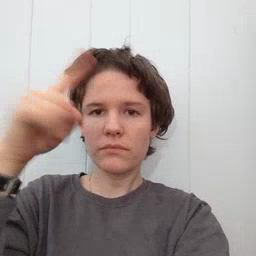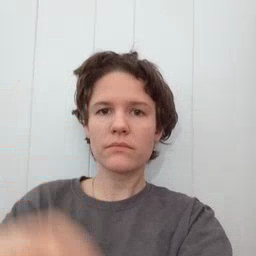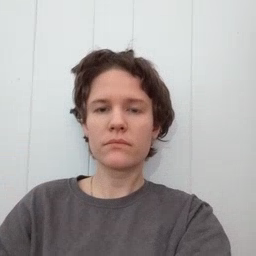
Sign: for